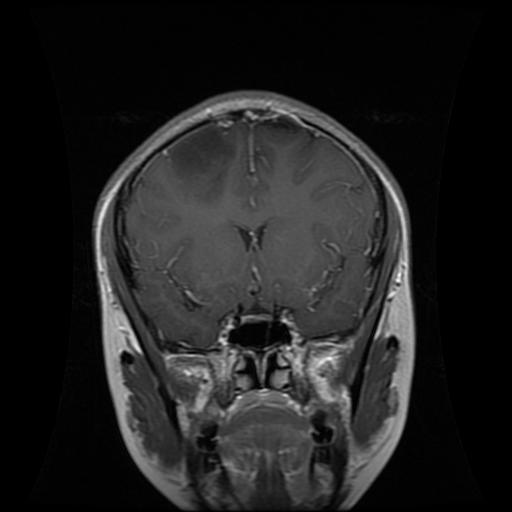
Label: glioma